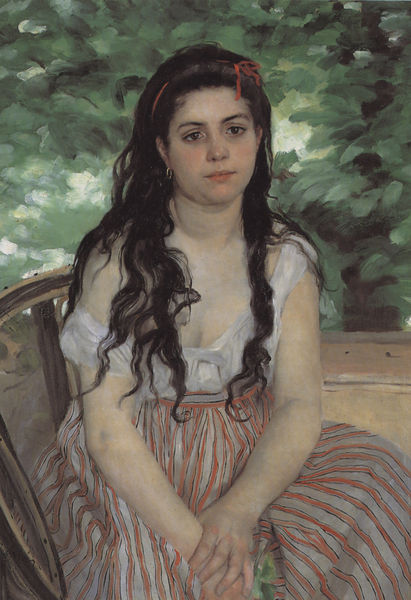
Titel: Im Sommer
Künstler: Pierre Auguste Renoir
Standort: Berlin
Institution: Alte Nationalgalerie
Schlagwörter: baum, blätter, dunkel, gemälde, hand, laub, nackt, schatten, weiß, bäume, grün, impressionismus, landschaft, mädchen, sitzen, ausschnitt, braun, brust, busen, decolte, degas, finger, frau, frisur, haar, holz, kleid, licht, mund, nase, ohrring, orange, renoir, schwarz, stirn, stuhl, ausblick, blick, dame, park, rot, expressionismus, rock, schleife, jung, arme, augen, band, blass, bluse, gesicht, inkarnat, lang, bildnis, hals, hände, portrait, porträt, schauen, öl, natur, strauch, busch, büsche, gebüsch, sonne, haare, sessel, sitzend, kind, ohrringe, tochter, blatt, pflanzen, brünett, dekoltee, frontal, kinn, lippen, locken, ohren, rouge, schulter, traurig, wald, garten, balkon, schürze, taille, terrasse, brüste, wangen, lehne, mieder, modern, mauer, bank, haarband, langeweile, duktus, impressionistisch, monet, ernst, pupillen, stuhllehne, gestreift, manet, streifen, edouard manet, nachdenklich, kniestück, entblösst, schwarze haare, veranda, auguste, lauf, schielen, stul, weß, frontalansicht, entblöst, ohring, dunkle haare, dekollté, privat, bluem, landschaftsausblick, schwarzhaarig, grünen, langhaarig, rotes band, eduard manet, mädchenportrait, lange dunke haare, laub'icht, ochformath, offene haare, 1880, sitzen haare